Question: <URL>
I'm trying to use Auto Layout to dynamically determine each cell's height so some cell's can hold more content than others. To do this I'm using <URL>.
I have a 'UITableViewCell' subclass called 'CSPostCell' that I created in the Storyboard and put a 'UILabel' in with a maximum of 5 lines of text in the label.
Just for example purposes, I'm only having two cells in the table and as such two different pieces of text for the labels (one's longer) which is set up in 'cellForRowAtIndexPath:':
'''
- (CSPostCell *)tableView:(UITableView *)tableView cellForRowAtIndexPath:(NSIndexPath *)indexPath
{
CSPostCell *cell = [tableView dequeueReusableCellWithIdentifier:@"SelfPostCell" forIndexPath:indexPath];
cell.postTitle.text = indexPath.row == 0 ? @"Short title" : @"Long long long title. Holy crap this is one long title. When does it end? Oh right now.";
[cell setNeedsUpdateConstraints];
return cell;
}
'''
I then return the height of each cell as such:
'''
- (CGFloat)tableView:(UITableView *)tableView heightForRowAtIndexPath:(NSIndexPath *)indexPath {
CSPostCell *cell = [tableView dequeueReusableCellWithIdentifier:@"SelfPostCell"];
cell.postTitle.text = indexPath.row == 0 ? @"Short title" : @"Long long long title. Holy crap this is one long title. When does it end? Oh right now.";
cell.postTitle.preferredMaxLayoutWidth = tableView.bounds.size.width - 40;
[cell setNeedsUpdateConstraints];
[cell updateConstraintsIfNeeded];
[cell.contentView setNeedsLayout];
[cell.contentView layoutIfNeeded];
CGFloat height = [cell.contentView systemLayoutSizeFittingSize:UILayoutFittingCompressedSize].height;
return height;
}
'''
Which is more or less an exact copy from the <URL>.
However, when I run the app in the simulator, it doesn't quite work as it should. The heights are dynamic and adjust for longer pieces of text, but not enough that the text doesn't get cut off. See the image below:

In that above case the second cell's label should show another line to finish off the text, but it gets cut off.
Why is it not showing all the text?
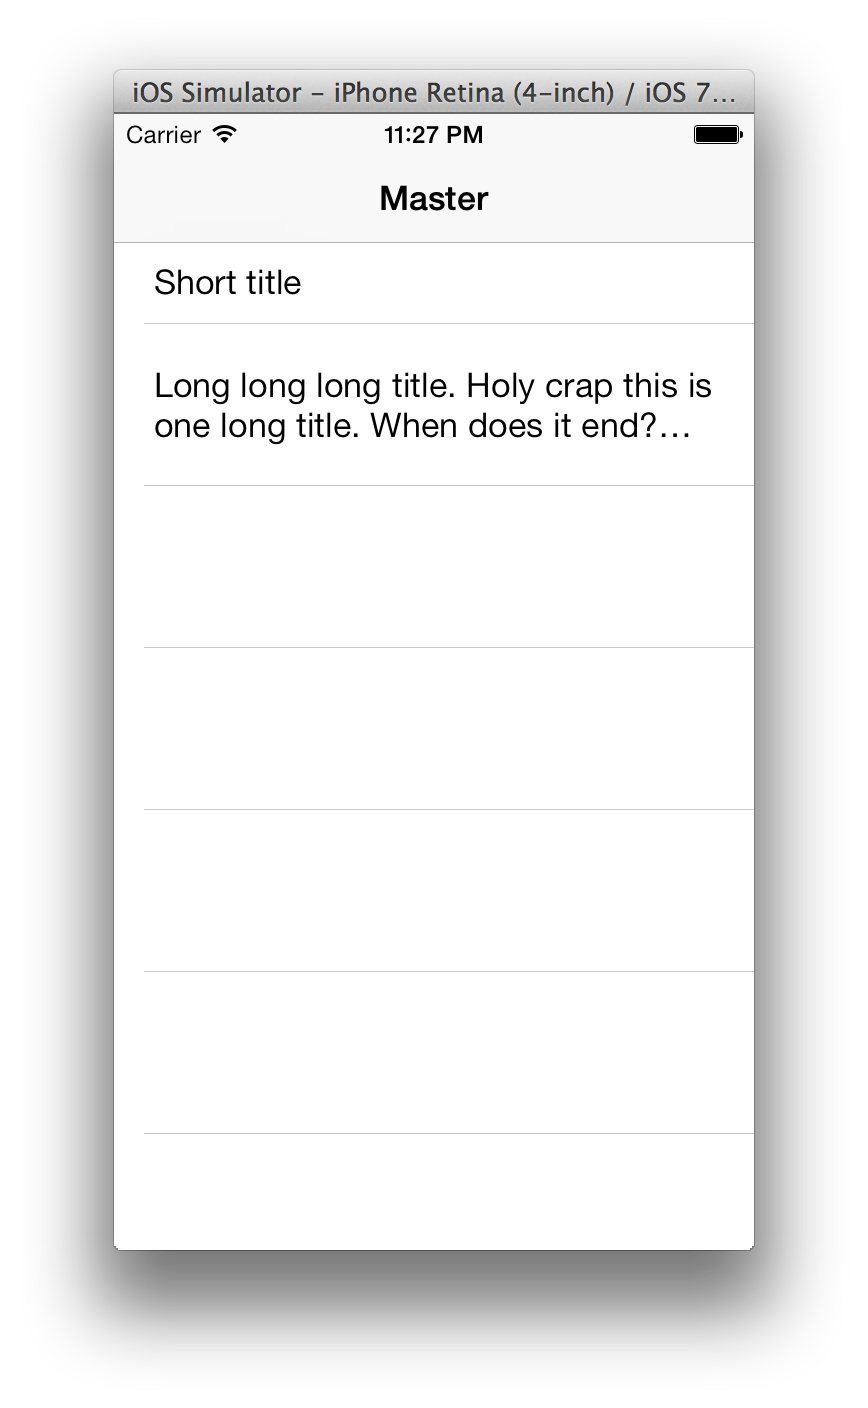
Answer: This simplified code worked well for me, with just one slight fudge of 2 points. All the calls to updateConstraints seem to be unnecessary. I'm not sure why you need the fudge factor -- maybe some padding in the label? I tested it with different length strings and different font sizes, and it always worked correctly.
'''
- (CSPostCell *)tableView:(UITableView *)tableView cellForRowAtIndexPath:(NSIndexPath *)indexPath {
CSPostCell *cell = [tableView dequeueReusableCellWithIdentifier:@"SelfPostCell" forIndexPath:indexPath];
cell.postTitle.text = indexPath.row == 0 ? @"Short title" : @"Long long long title. Holy crap this is one long title. When does it end? Oh right now.";
return cell;
}
- (CGFloat)tableView:(UITableView *)tableView heightForRowAtIndexPath:(NSIndexPath *)indexPath {
CSPostCell *cell = [tableView dequeueReusableCellWithIdentifier:@"SelfPostCell"];
cell.postTitle.text = indexPath.row == 0 ? @"Short title" : @"Long long long title. Holy crap this is one long title. When does it end? Oh right now.";
cell.postTitle.preferredMaxLayoutWidth = tableView.bounds.size.width - 40;
CGFloat height = [cell.contentView systemLayoutSizeFittingSize:UILayoutFittingCompressedSize].height;
return height + 2;
}
'''